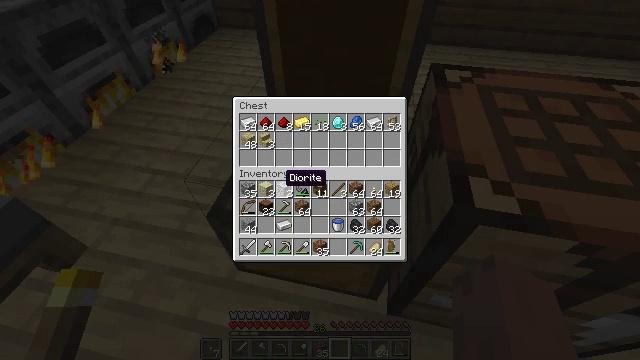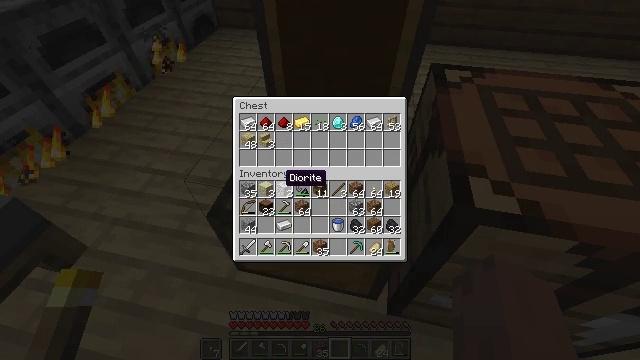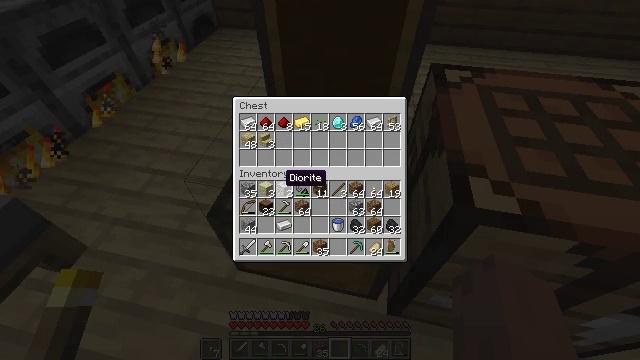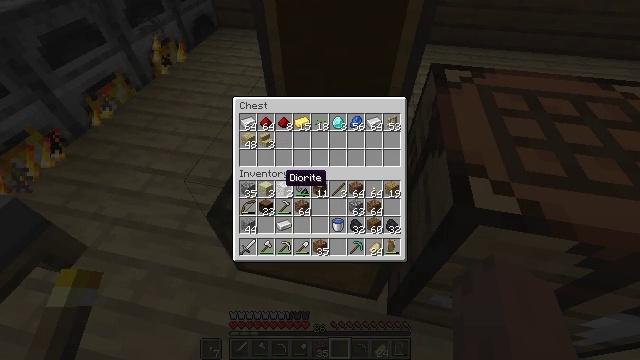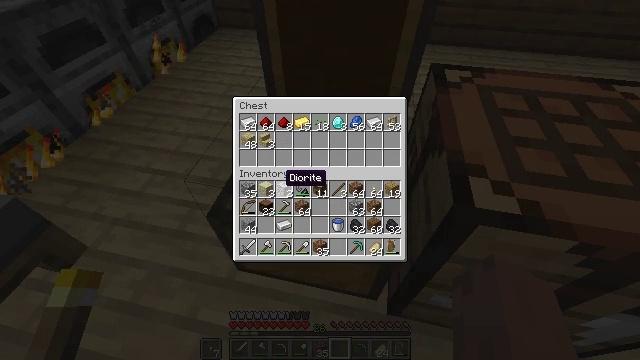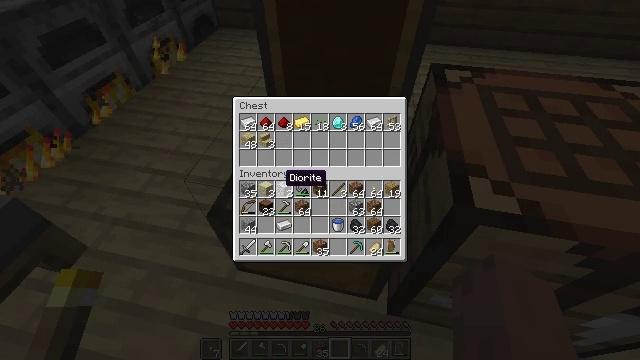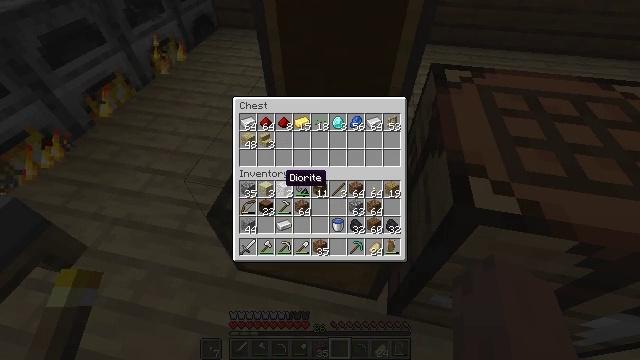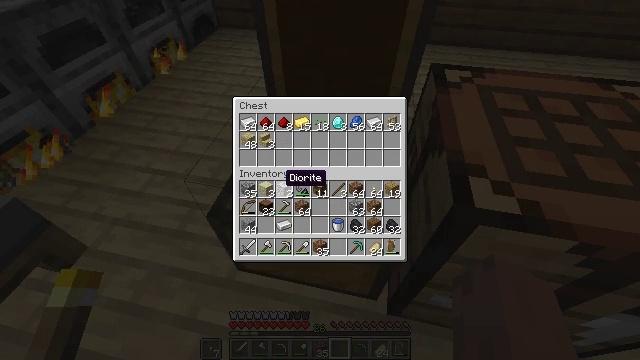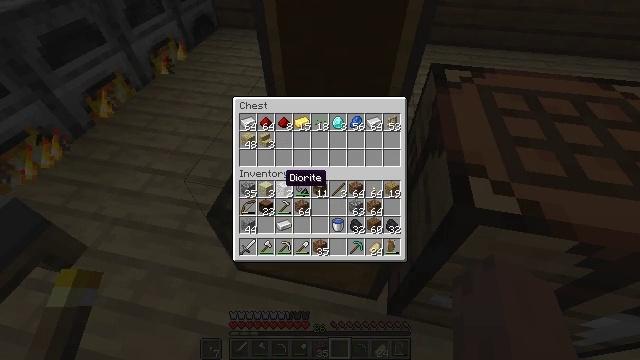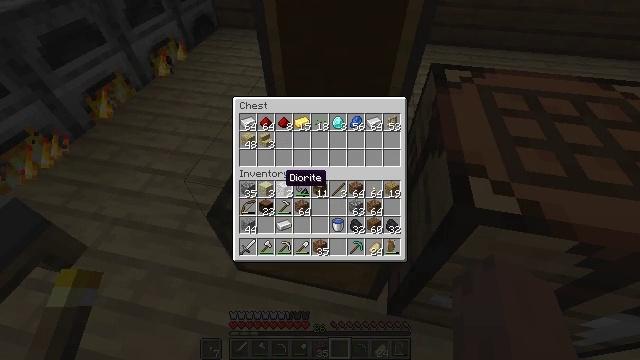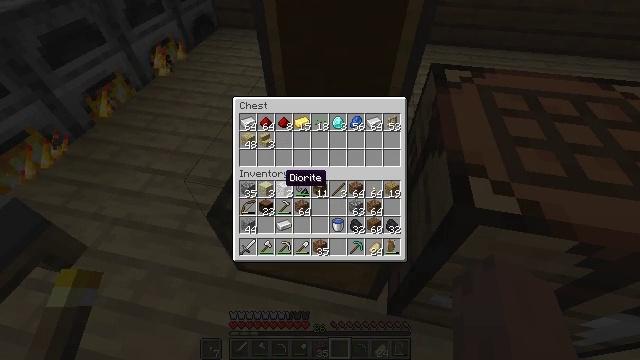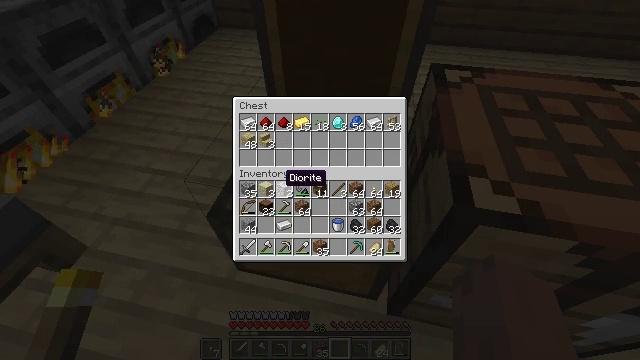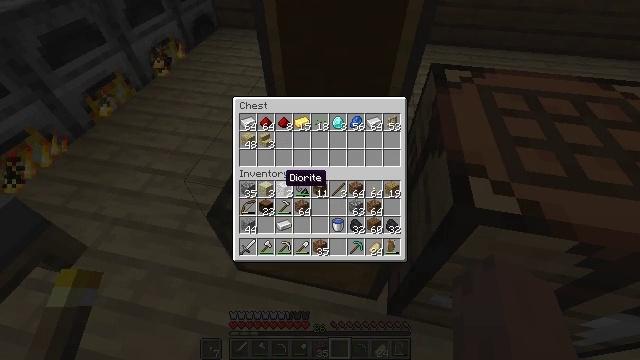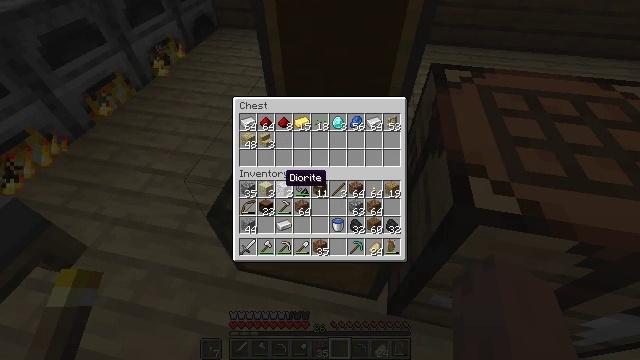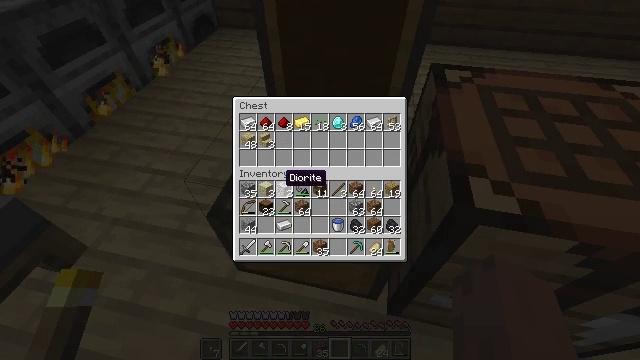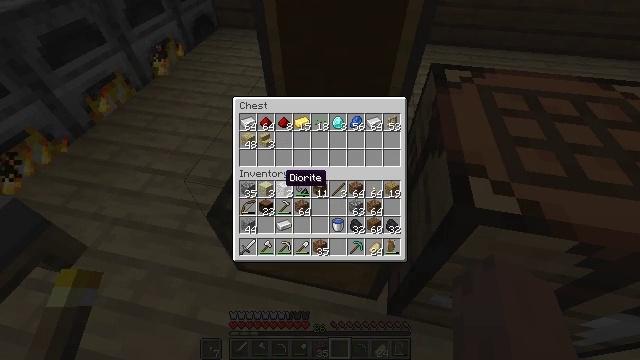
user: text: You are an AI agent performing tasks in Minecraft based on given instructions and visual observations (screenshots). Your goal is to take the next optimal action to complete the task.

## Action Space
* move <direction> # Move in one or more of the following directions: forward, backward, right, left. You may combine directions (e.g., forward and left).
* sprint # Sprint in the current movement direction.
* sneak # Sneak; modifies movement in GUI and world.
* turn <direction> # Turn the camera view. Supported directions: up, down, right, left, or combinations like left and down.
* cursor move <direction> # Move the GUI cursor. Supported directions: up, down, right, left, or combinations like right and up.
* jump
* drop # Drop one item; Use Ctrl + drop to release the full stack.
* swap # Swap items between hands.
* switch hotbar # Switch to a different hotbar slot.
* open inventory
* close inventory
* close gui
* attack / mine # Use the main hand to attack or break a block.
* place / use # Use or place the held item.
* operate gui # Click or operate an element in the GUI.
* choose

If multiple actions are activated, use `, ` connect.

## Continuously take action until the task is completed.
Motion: motion action
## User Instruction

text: craft item air
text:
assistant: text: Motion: no_op
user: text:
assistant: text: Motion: no_op
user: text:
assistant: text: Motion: no_op
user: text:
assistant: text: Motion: no_op
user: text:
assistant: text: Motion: no_op
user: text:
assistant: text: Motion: no_op
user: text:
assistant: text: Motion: no_op
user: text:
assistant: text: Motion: no_op
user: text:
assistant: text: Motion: no_op
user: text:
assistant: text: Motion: no_op
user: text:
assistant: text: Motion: no_op
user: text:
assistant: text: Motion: no_op
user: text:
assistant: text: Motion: no_op
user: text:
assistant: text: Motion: no_op
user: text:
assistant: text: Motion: no_op
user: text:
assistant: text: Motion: no_op
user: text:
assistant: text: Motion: no_op
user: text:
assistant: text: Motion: no_op
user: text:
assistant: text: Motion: no_op
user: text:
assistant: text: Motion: no_op
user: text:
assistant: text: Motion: no_op
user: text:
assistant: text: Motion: no_op
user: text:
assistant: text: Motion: no_op
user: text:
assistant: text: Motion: no_op
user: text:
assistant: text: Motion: no_op
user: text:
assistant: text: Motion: no_op
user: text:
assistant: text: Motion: no_op
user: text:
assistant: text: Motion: no_op
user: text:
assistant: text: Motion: no_op
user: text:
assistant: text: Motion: no_op